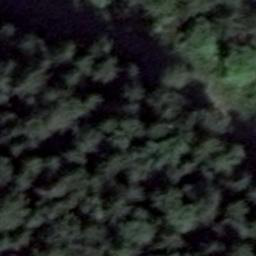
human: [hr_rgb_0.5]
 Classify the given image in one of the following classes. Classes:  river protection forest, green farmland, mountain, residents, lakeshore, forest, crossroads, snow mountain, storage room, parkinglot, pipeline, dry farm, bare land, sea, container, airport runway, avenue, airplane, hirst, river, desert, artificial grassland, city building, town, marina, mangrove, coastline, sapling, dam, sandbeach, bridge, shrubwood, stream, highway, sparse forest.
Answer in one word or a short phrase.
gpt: forest